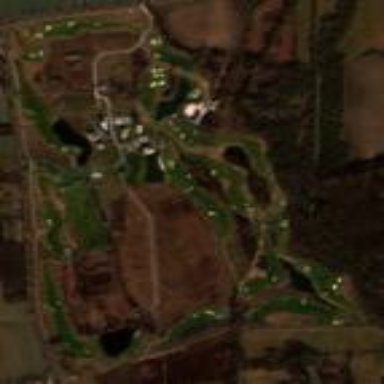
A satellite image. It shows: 18-hole golf course.